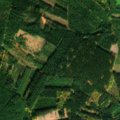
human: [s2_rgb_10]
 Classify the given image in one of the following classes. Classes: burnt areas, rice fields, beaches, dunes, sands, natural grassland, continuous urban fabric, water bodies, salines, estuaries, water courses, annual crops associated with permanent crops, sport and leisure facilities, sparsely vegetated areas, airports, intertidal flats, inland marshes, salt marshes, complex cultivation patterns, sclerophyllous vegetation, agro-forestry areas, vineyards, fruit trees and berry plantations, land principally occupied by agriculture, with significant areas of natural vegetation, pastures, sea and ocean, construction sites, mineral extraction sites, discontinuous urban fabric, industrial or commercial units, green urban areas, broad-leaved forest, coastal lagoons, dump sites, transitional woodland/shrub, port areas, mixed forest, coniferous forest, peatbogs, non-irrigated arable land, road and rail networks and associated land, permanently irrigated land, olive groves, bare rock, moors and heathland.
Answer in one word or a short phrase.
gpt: pastures, coniferous forest, mixed forest, transitional woodland/shrub